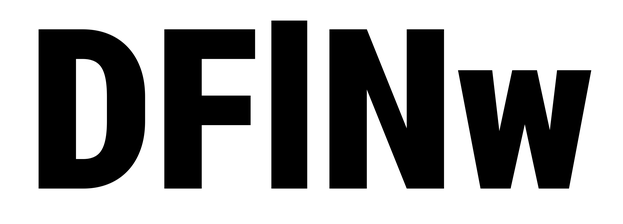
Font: Roboto_Condensed_Black